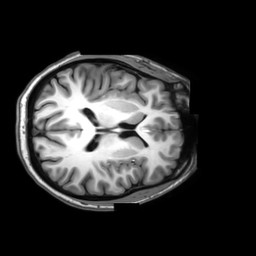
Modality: T1w
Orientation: axial
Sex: female
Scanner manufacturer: philips
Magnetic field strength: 3 T
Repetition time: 0.01238 s
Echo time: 0.003504 s